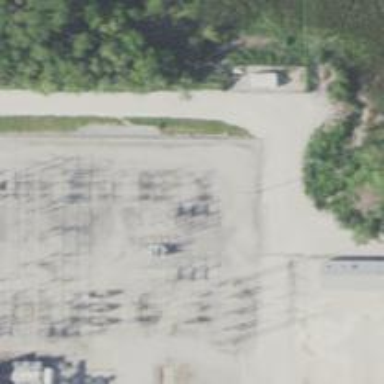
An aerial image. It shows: Switch used for power control.